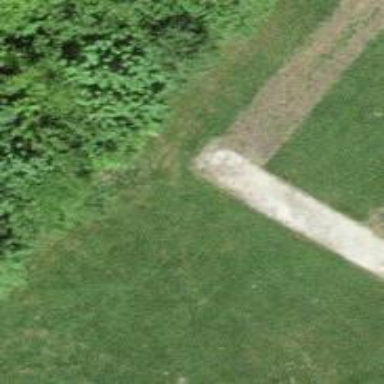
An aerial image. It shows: Gravel driveway for service vehicles.